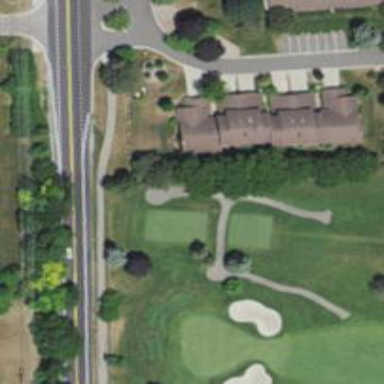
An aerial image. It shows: Service road used as golf cart path.